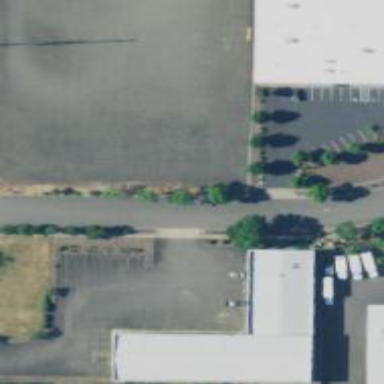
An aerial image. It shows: Parking space.